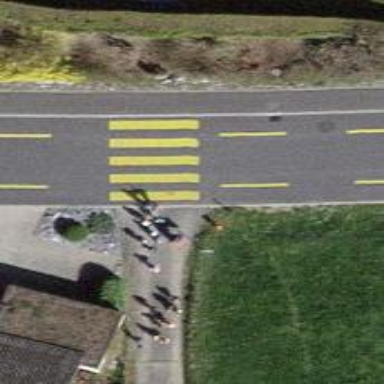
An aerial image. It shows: Uncontrolled zebra crossing with zebra markings.